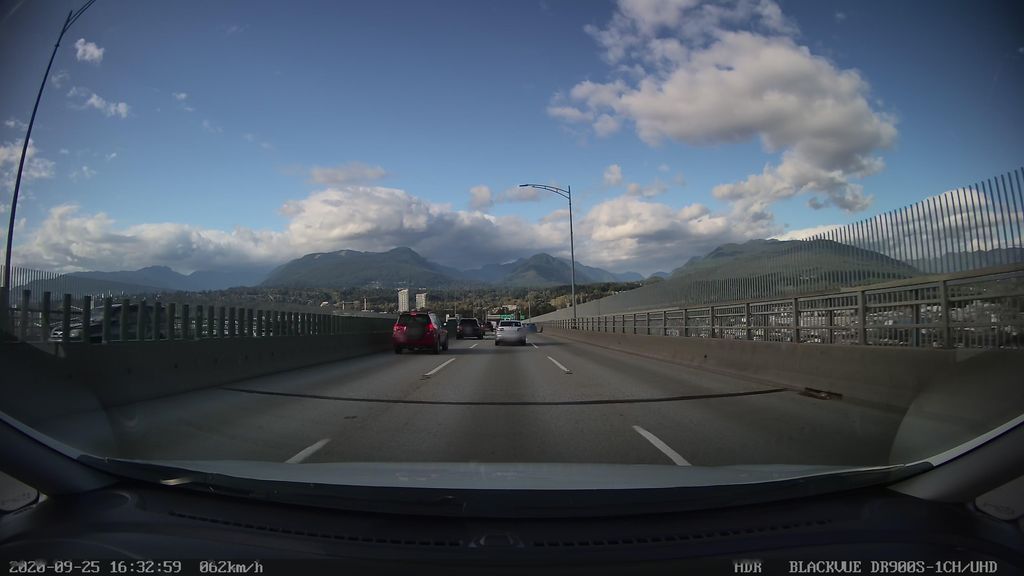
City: vancouver